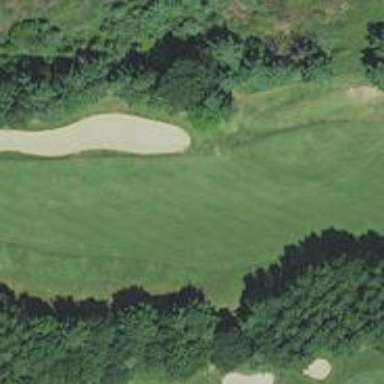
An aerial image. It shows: View of golf hole.